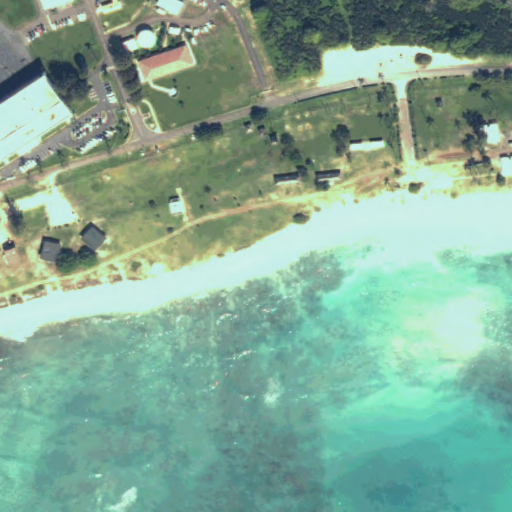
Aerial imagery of beach in Hawaii named Nimitz Beach containing only unknown